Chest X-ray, PA view. Patient: 48 years old, sex M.
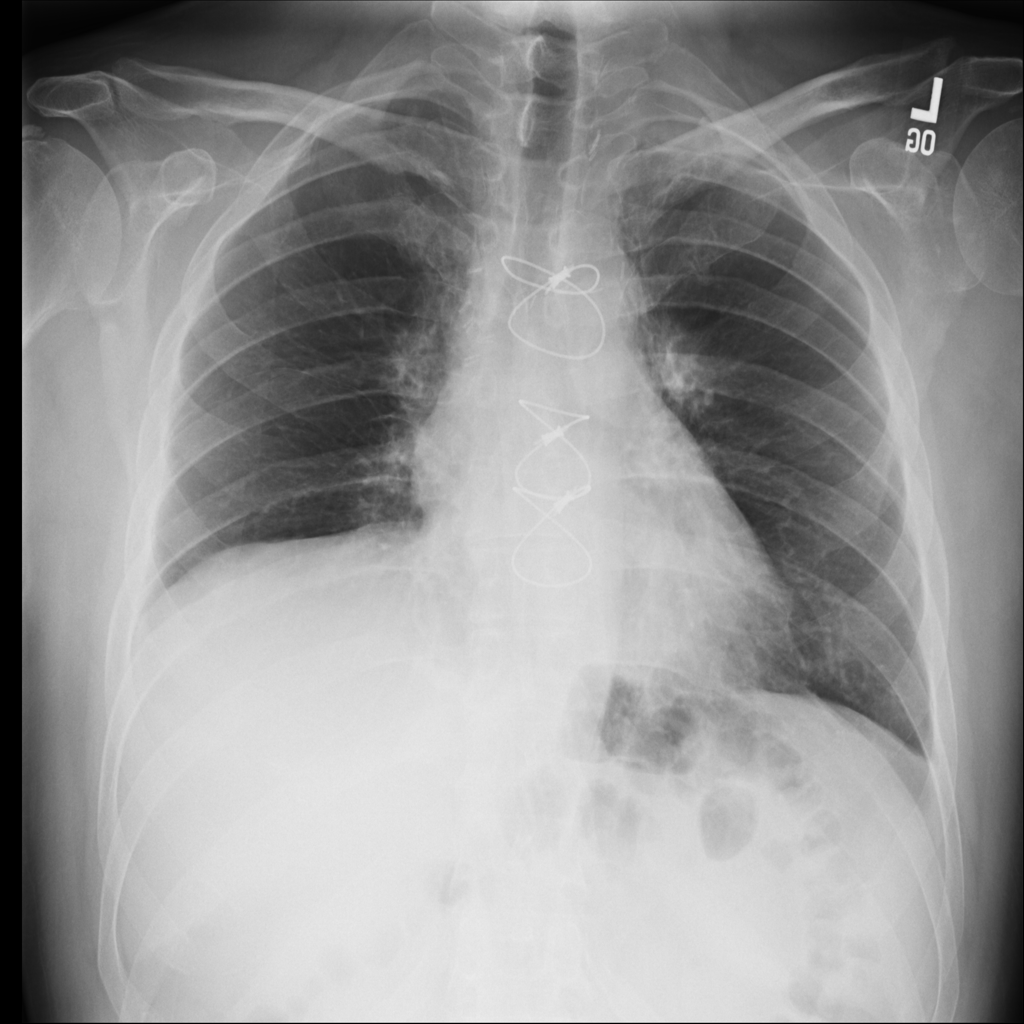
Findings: Pleural_Thickening